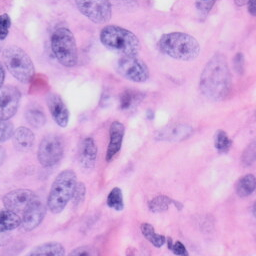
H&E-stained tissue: Skin